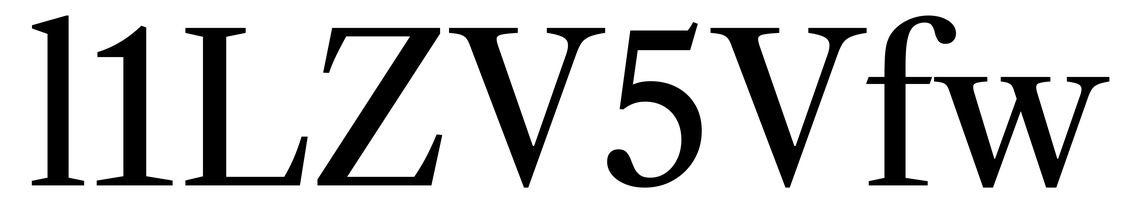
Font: LibreCaslonText_Regular